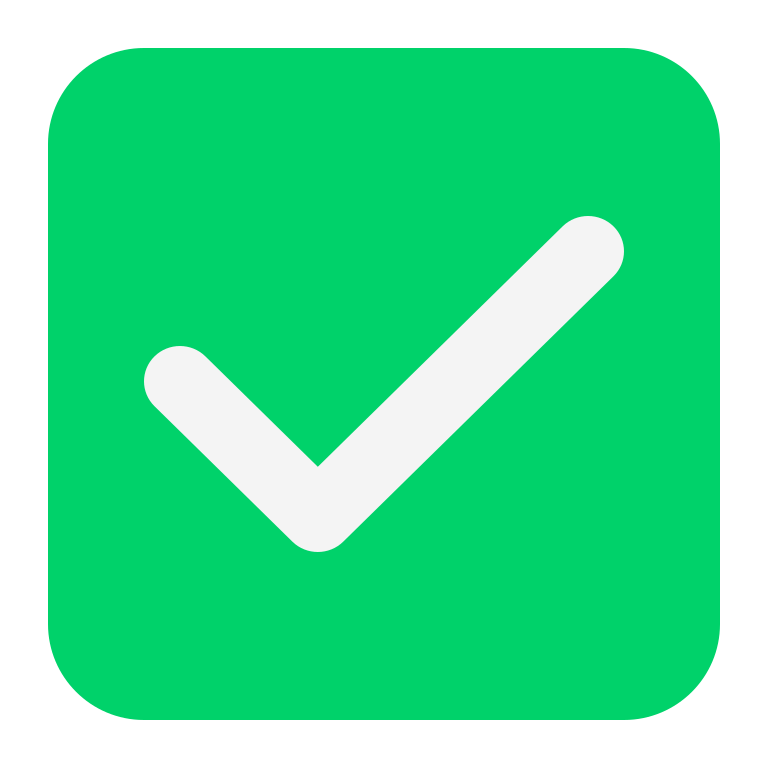
check mark button flat